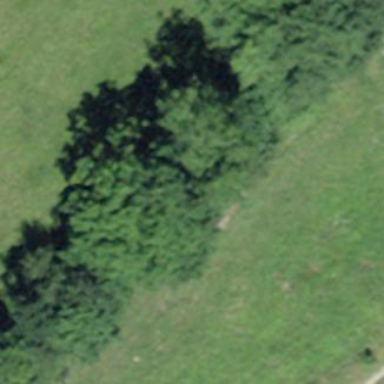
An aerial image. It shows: Deciduous forest dominated by broadleaved trees.